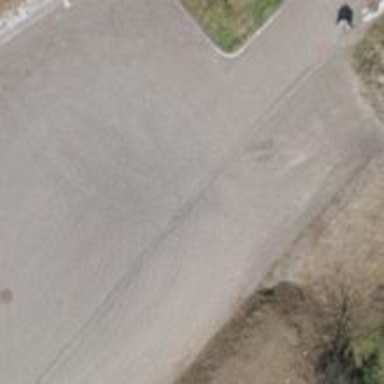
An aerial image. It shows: Turning circle on the road.